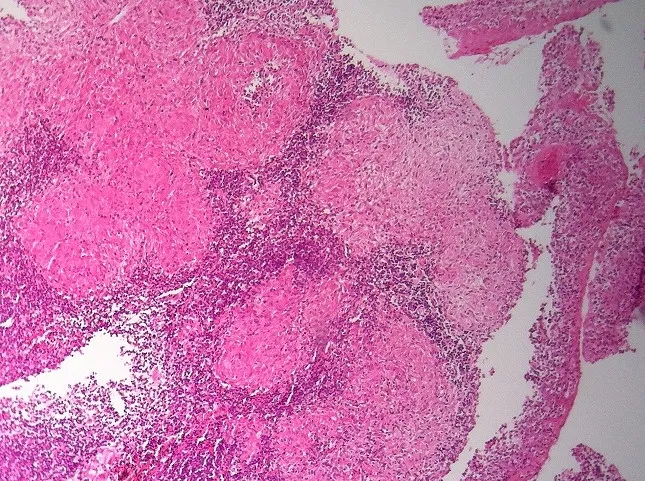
Histological section showing nasopharyngeal mucosa, epithelioid granulomas with giant cells and beginning of caseous necrosis.
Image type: pathology (h&e)